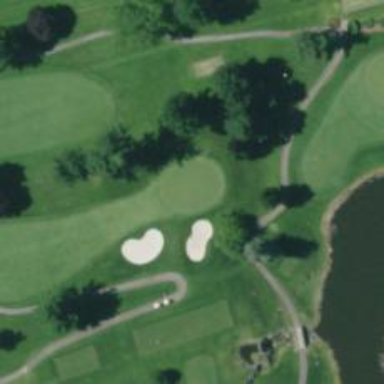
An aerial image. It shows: View of golf hole.